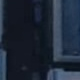
Vehicle type: Car